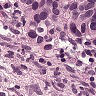
Metastatic tissue present: yes